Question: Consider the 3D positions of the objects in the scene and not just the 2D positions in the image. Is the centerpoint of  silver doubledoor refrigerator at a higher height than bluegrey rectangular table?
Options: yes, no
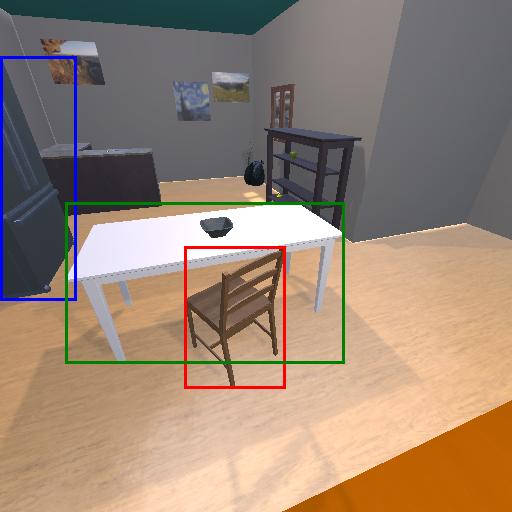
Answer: yes